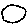
Label: moon